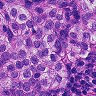
Metastatic tissue present: yes